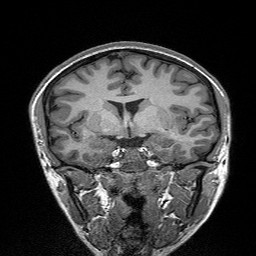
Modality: T1w
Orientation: sagittal
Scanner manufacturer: siemens
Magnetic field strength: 3 T
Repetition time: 2.3 s
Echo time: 0.00298 s